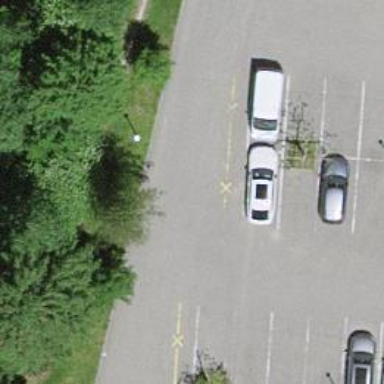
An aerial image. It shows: Asphalt parking aisle road.